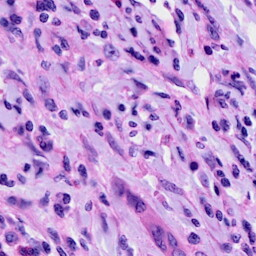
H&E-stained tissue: Cervix